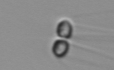
Label: Chaetoceros